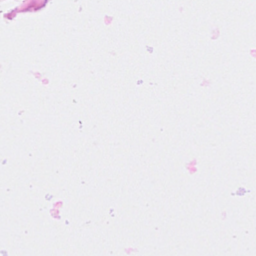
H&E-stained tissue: Breast